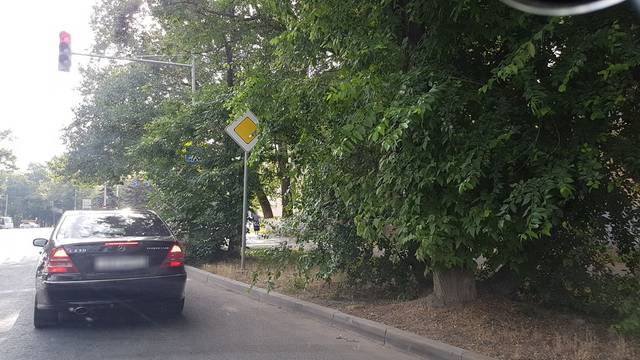
Region: Russia
Coordinates: 47.266, 39.719